Group 1:
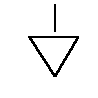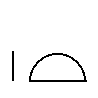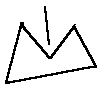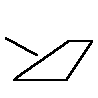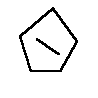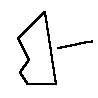
Group 2:
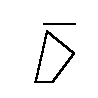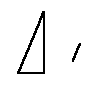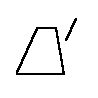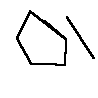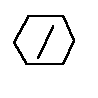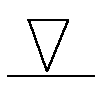
Rule separating the two groups: Line perpendicular to one side of the object vs. line parallel to one side of the object.
Concepts: parallel, perpendicular
Author: Harry E. Foundalis